A bearing vibration time series has been folded into this square grayscale image, one row per segment of consecutive samples. Determine the bearing's health state. Answer with exactly one of: normal, inner_race, outer_race, ball.
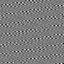
Answer: outer_race